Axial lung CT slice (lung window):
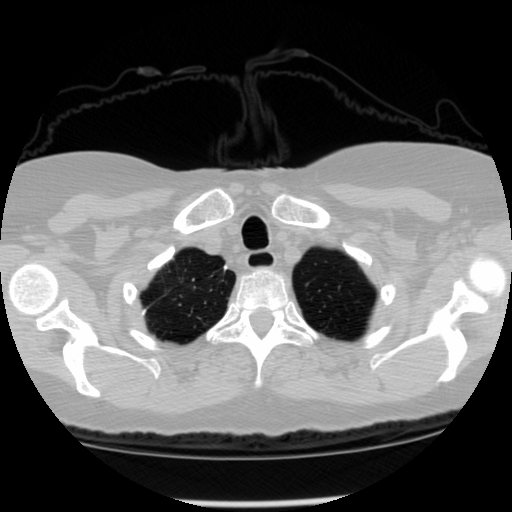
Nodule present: no